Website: apple
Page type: billing-address
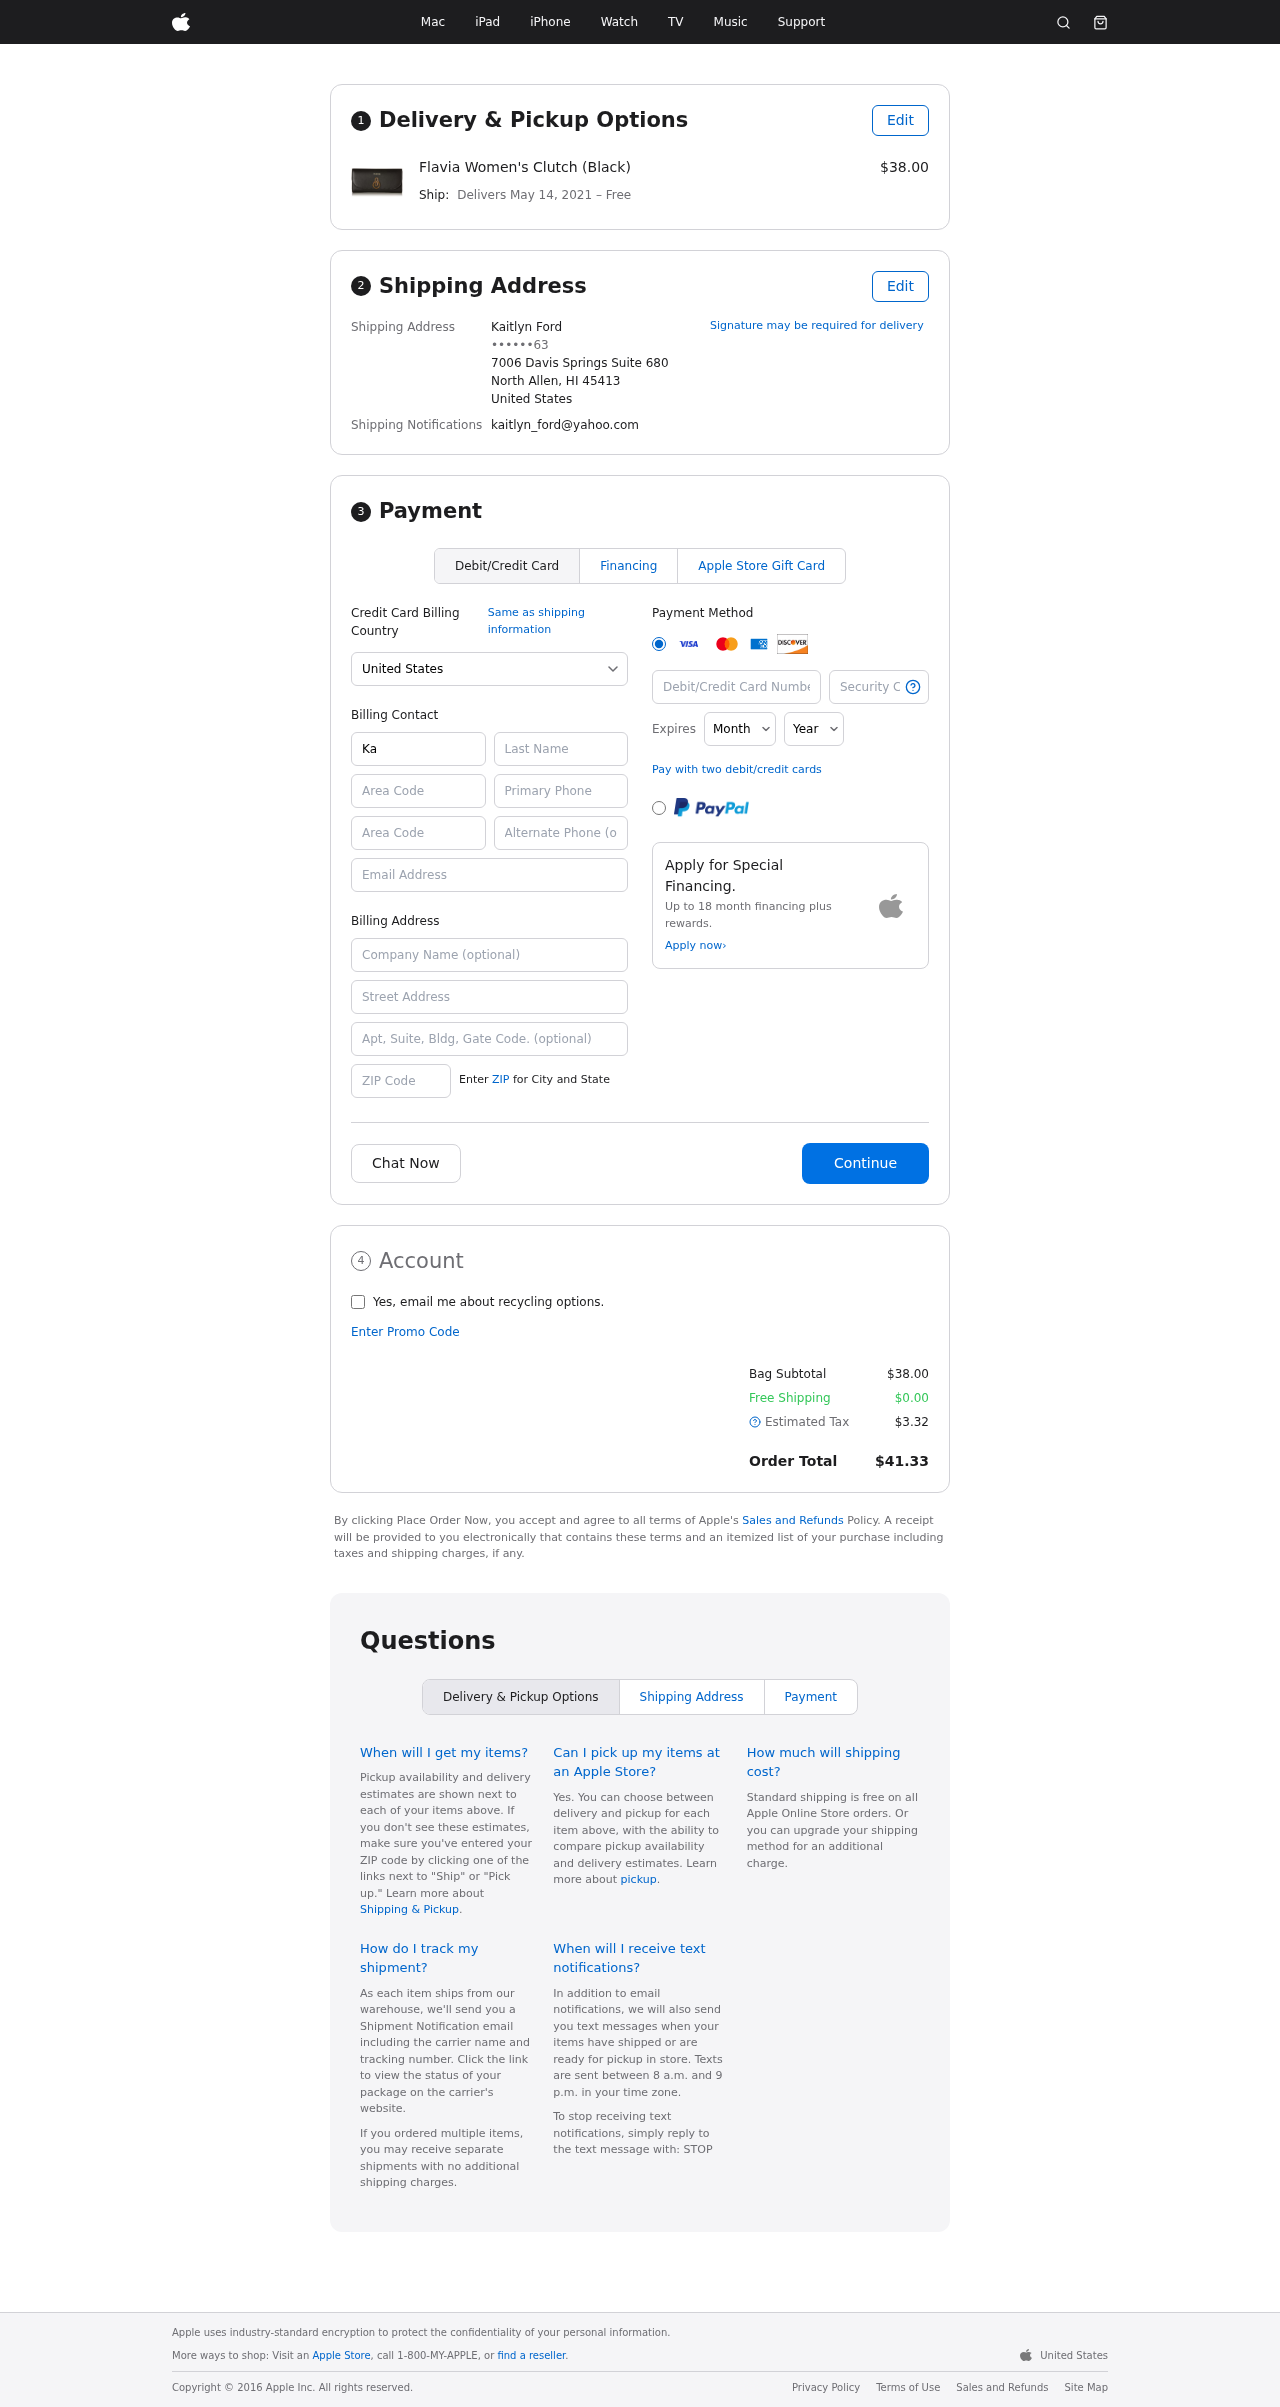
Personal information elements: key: PII_CARD_CVV
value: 2890
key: PII_CARD_EXPIRY_MONTH
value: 08
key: PII_CARD_EXPIRY_YEAR
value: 28
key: PII_CARD_NUMBER
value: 3443 2466 3325 453
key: PII_CITY_STATE_ZIP
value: North Allen, HI 45413
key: PII_COUNTRY
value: United States
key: PII_EMAIL
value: kaitlyn_ford@yahoo.com
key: PII_FULLNAME
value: Kaitlyn Ford
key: PII_STREET
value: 7006 Davis Springs Suite 680
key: PII_PHONE_MASKED
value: ••••••63
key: PII_BILLING_FIRSTNAME
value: Kaitlyn
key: PII_BILLING_LASTNAME
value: Ford
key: PII_BILLING_PHONE_AREA
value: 443
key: PII_BILLING_PHONE
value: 4435434963
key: PII_BILLING_EMAIL
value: kaitlyn_ford@yahoo.com
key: PII_BILLING_COMPANY
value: Harmon-Figueroa
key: PII_BILLING_STREET
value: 7006 Davis Springs Suite 680
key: PII_BILLING_STREET2
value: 994 Aaron Mission
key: PII_BILLING_POSTCODE
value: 45413
Product elements: key: PRODUCT1_NAME
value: Flavia Women's Clutch (Black)
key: PRODUCT1_PRICE
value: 38
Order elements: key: ORDER_DELIVERY_DATE
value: May 14, 2021
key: ORDER_SUBTOTAL
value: $38.00
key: ORDER_SHIPPING_COST
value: $0.00
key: ORDER_TAX
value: $3.32
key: ORDER_TOTAL
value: $41.33